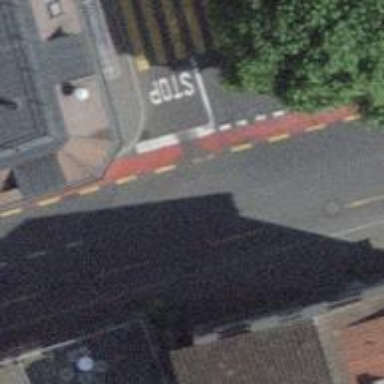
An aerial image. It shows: Residential road with asphalt surface and separate cycle lane.